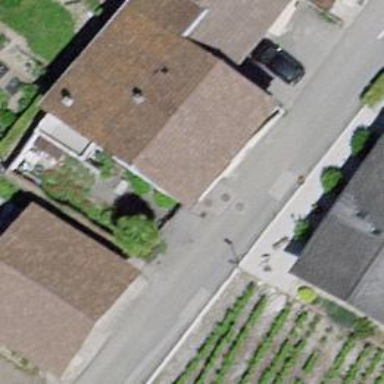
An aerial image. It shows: Post box is visible.